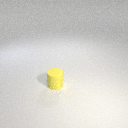
small yellow rubber cylinder